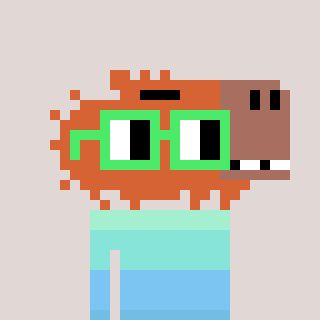
a pixel art character with square light green glasses, a capybara-shaped head and a magenta-colored body on a warm background